Question: I am using ST3 on a PHP script file.
The lower left corner indicates I have "1 error" somewhere in the script.

How can I locate where the error is and what it is?
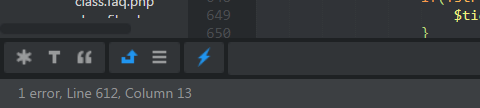
Answer: Use <URL>, This plugin provides an interface to 'php -l'. It will be used with files that have the "PHP", "HTML", or "HTML 5" syntax.
Usage Example

There is also <URL> versions